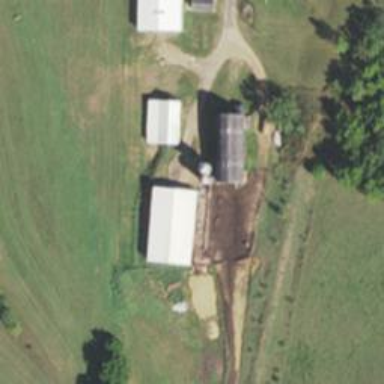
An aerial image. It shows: Silo.